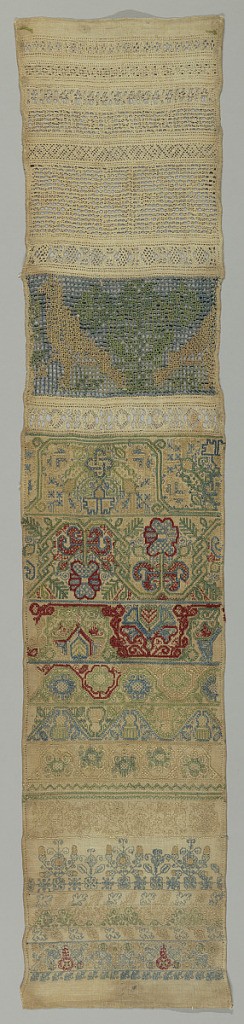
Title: Sampler
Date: late 17th century
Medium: silk and linen embroidery on linen foundation Technique: embroidered in cross, double running, surface looped and darning stitches on plain weave foundation
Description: Long narrow samplers embroidered with horizontal bands of withdrawn element work and embroidery in stylized floral border forms, in blue, green, red, yellow and off-white.